Question: I'm doing a graph with Quartz, following this <URL>.
This is my hard-coded class:
'''
#import "GraphView.h"
#define kGraphHeight 110
#define kDefaultGraphWidth 900
#define kOffsetX 0
#define kStepX 50
#define kStepY 50
#define kOffsetY 10
#define kGraphBottom 110
#define kGraphTop 0
#define kBarTop 10
#define kBarWidth 40
#define kCircleRadius 3
@implementation GraphView
float data[] = {0.7, 0.4, 0.9, 1.0, 0.2, 0.85, 0.11, 0.75, 0.53, 0.44, 0.88, 0.77, 0.99, 0.55};
- (void)drawLineGraphWithContext:(CGContextRef)ctx
{
CGContextSetLineWidth(ctx, 0.2);
CGContextSetStrokeColorWithColor(ctx, [[UIColor colorWithRed:1.0 green:0.5 blue:0 alpha:1.0] CGColor]);
int maxGraphHeight = kGraphHeight - kOffsetY;
CGContextBeginPath(ctx);
CGContextMoveToPoint(ctx, kOffsetX, kGraphHeight - maxGraphHeight * data[0]);
for (int i = 1; i < sizeof(data); i++)
{
CGContextAddLineToPoint(ctx, kOffsetX + i * kStepX, kGraphHeight - maxGraphHeight * data[i]);
}
CGContextDrawPath(ctx, kCGPathStroke);
CGContextSetFillColorWithColor(ctx, [[UIColor colorWithRed:1.0 green:0.5 blue:0 alpha:1.0] CGColor]);
}
- (void)drawRect:(CGRect)rect
{
CGContextRef context = UIGraphicsGetCurrentContext();
CGContextSetAllowsAntialiasing(context, true);
for (int i = 0; i < sizeof(data); i++)
{
[self drawLineGraphWithContext:context];
}
}
@end
'''
And this is the result:

As you can see, the lines can't be any less smooth. They don't look good at all. Tried with antialiasing but nothing changed, how can i improve the lines quality?
Thanks!
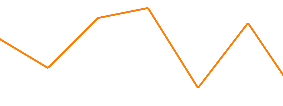
Answer: Your line width should be 2.0, not 0.2. It will struggle to draw you a decent line that small.
Also it appears that you are drawing the graph n times, where n is your number of data points - you have a for loop in your drawRect and in your drawInContext method.
You shouldn't need to set any antialiasing, the default should see you right.